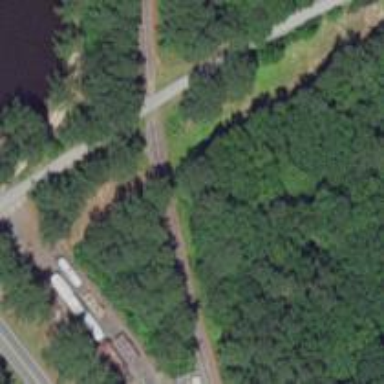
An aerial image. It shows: Preserved railway.